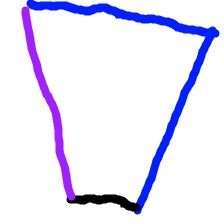
Shape: trapezoid